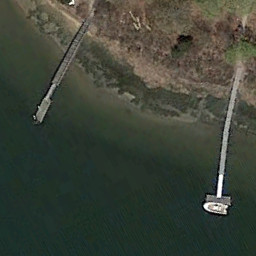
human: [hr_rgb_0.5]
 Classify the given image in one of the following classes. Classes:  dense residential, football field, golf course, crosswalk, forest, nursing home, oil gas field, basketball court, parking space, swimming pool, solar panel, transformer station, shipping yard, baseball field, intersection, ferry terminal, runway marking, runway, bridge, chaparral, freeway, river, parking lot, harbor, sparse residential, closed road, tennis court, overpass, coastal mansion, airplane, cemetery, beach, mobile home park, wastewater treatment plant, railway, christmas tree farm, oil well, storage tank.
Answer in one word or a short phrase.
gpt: ferry terminal